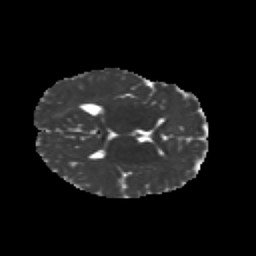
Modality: MD
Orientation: axial
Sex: female
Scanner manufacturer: siemens
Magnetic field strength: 3 T
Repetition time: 5 s
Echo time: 0.071 s